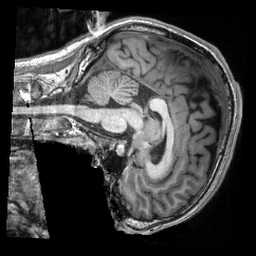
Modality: T1w
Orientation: sagittal
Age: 19
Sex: male
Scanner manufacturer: siemens
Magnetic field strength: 3 T
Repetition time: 2.3 s
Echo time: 0.00308 s